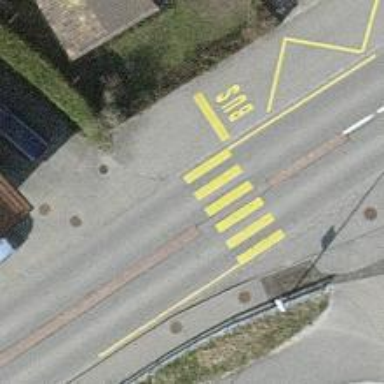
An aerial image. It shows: Uncontrolled zebra crossing on the road.